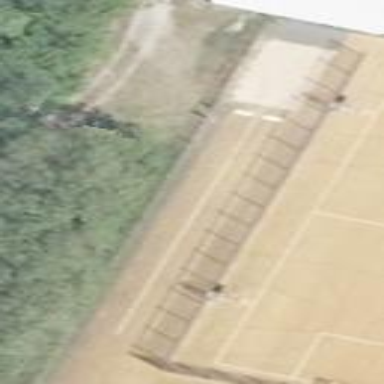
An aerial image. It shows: Long jump pitch for athletics.